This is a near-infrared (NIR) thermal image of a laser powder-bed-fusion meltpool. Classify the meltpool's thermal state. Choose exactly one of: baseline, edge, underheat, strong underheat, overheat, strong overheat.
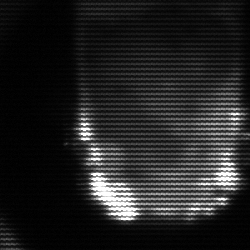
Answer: baseline